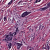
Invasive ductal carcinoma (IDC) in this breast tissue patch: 1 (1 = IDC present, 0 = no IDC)